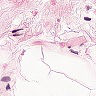
Metastatic tissue present: no